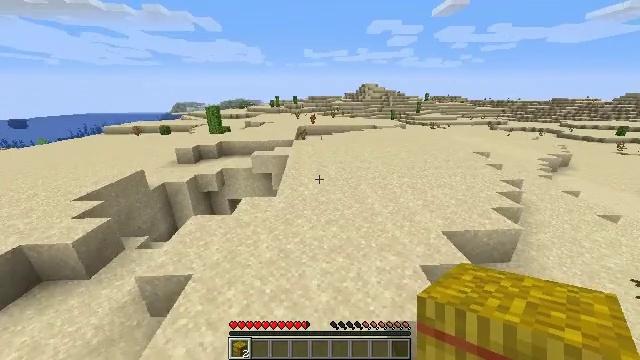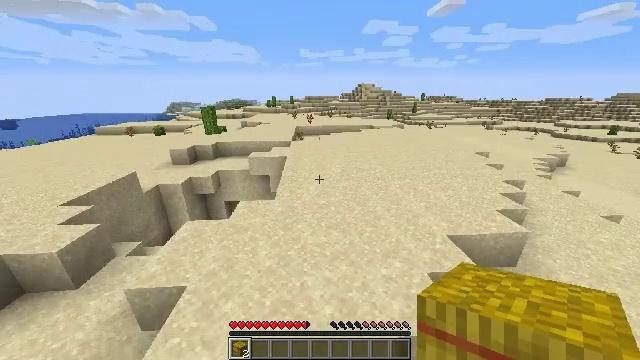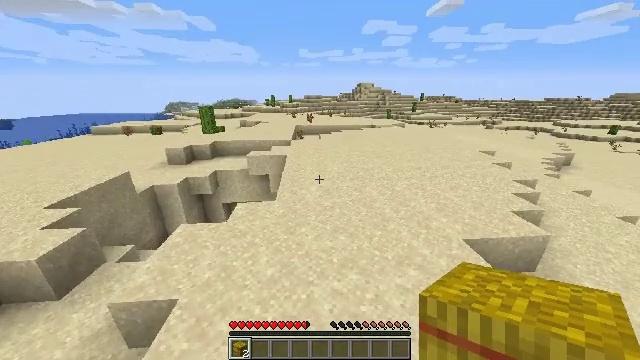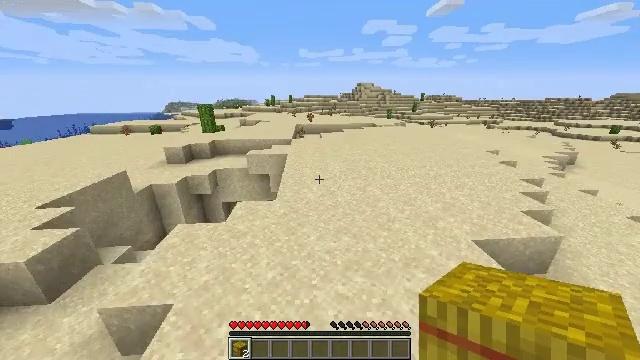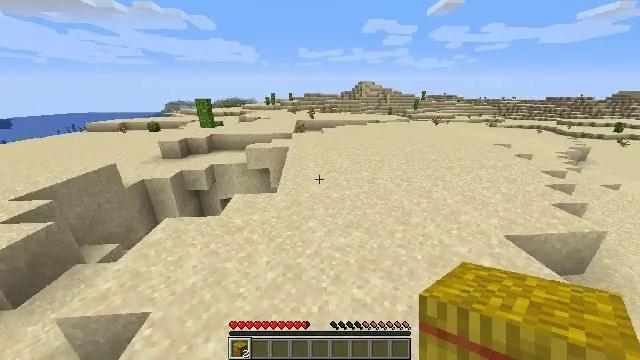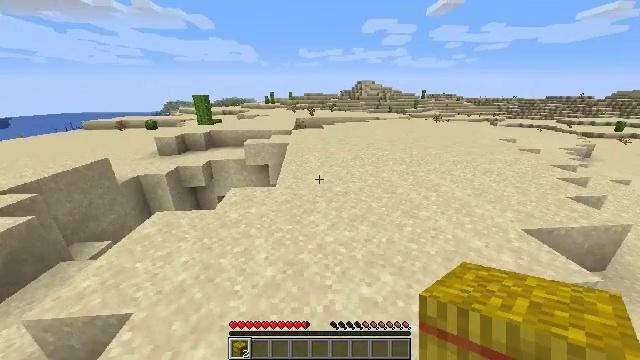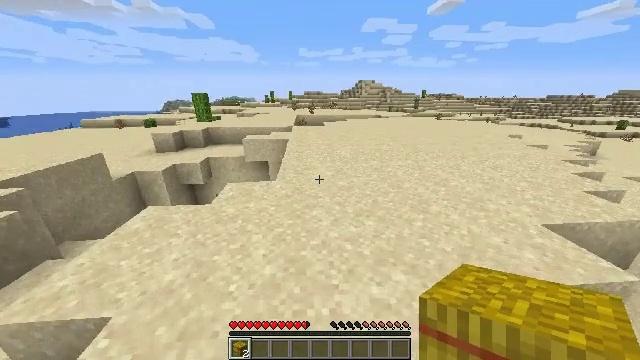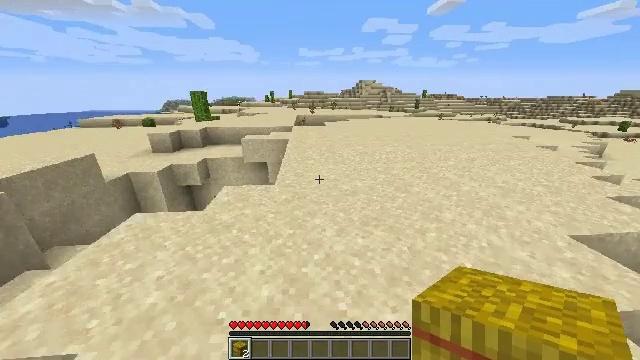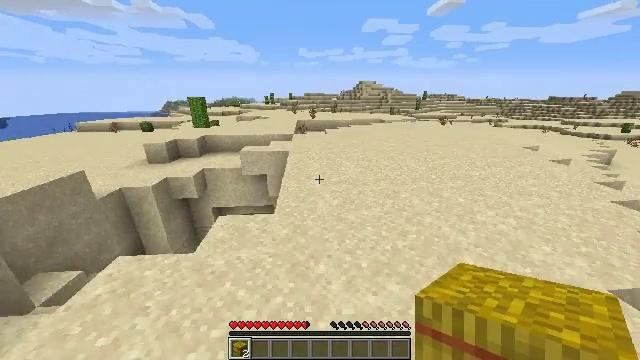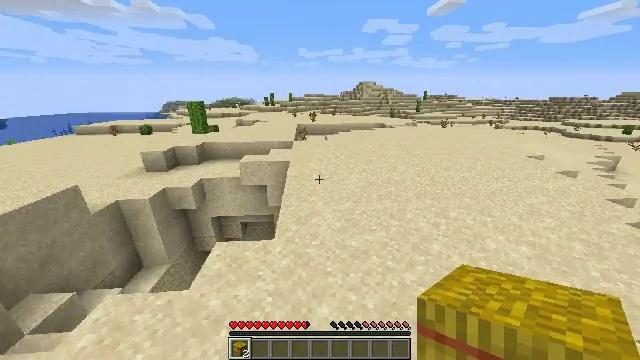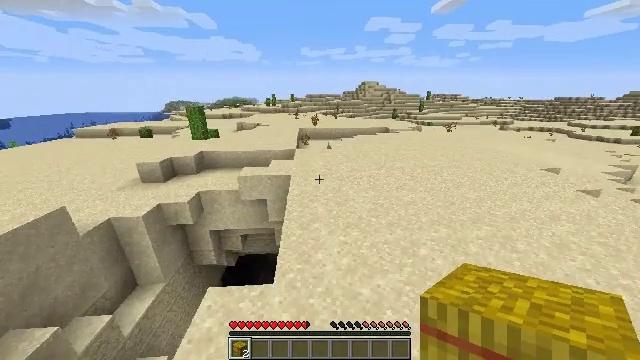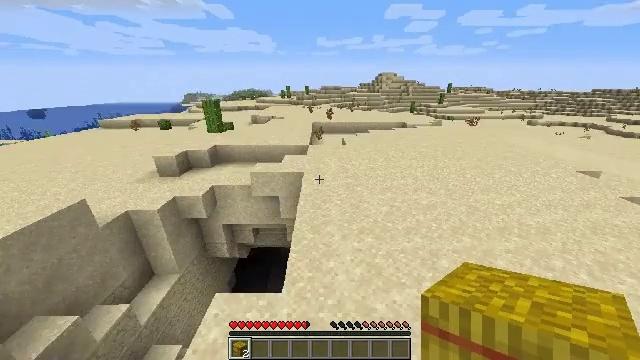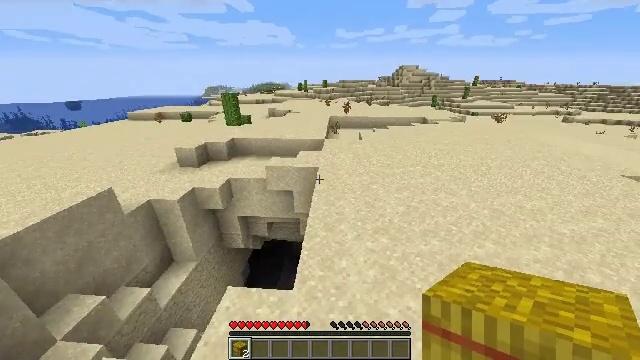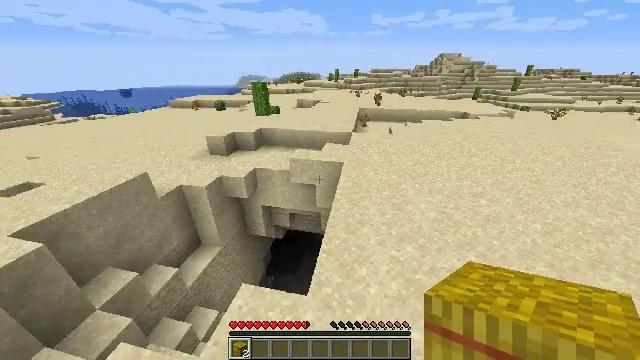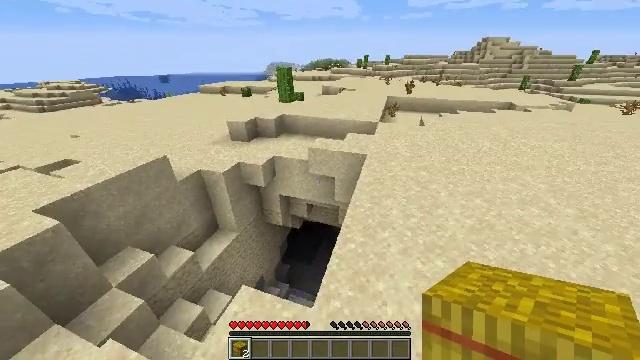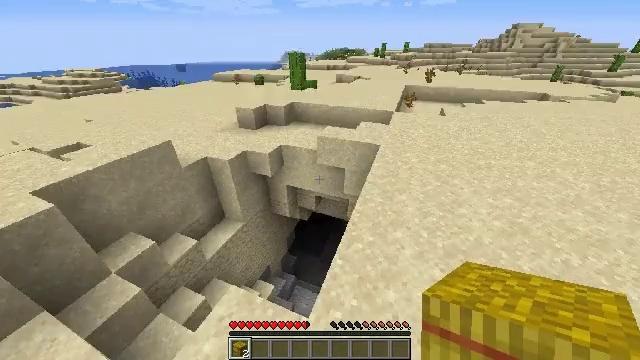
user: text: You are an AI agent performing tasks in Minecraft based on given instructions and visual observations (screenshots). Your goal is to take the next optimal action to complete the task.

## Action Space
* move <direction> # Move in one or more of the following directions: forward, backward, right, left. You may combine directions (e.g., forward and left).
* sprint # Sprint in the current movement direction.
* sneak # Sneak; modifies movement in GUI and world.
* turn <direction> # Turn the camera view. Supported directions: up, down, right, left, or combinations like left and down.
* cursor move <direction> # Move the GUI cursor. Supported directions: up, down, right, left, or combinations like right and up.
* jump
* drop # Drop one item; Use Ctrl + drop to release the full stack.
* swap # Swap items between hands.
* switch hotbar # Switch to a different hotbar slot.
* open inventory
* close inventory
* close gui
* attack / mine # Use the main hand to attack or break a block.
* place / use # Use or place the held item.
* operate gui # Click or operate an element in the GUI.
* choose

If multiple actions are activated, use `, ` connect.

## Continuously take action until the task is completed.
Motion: motion action
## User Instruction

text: Remove a hay block from the inventory.
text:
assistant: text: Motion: move forward, sprint, jump
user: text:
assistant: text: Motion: move forward, sprint, jump
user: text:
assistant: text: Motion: move forward, sprint, jump
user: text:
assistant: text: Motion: move forward, sprint, jump
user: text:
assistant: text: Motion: move forward, sprint, jump
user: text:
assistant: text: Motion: move forward, sprint, jump
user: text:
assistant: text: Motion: move forward, sprint, jump
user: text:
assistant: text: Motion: move forward, sprint, jump
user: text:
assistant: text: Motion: move forward, sprint, jump
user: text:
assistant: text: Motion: move forward, sprint, jump
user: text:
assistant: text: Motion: move forward, sprint, turn left and down, jump
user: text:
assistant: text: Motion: move forward, sprint, turn left and down, jump
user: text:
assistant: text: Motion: move forward, sprint, turn left and down, jump
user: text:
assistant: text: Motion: move forward, turn left and down, jump
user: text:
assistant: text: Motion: move forward, turn left and down, jump
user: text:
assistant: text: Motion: move forward, turn left and down, jump
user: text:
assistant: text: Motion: move forward, turn left and down
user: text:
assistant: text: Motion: move forward, turn left and down
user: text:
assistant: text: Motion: move forward, turn left and down
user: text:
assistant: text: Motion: move right, turn left
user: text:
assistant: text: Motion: move right
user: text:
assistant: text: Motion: move right
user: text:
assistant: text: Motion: no_op
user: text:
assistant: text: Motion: turn left and up
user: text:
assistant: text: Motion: turn left
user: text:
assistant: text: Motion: turn left and up
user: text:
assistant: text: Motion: turn left and up
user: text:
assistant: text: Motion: turn left and up
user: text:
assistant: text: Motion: move forward, turn left and up
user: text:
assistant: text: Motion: move forward, turn left and up